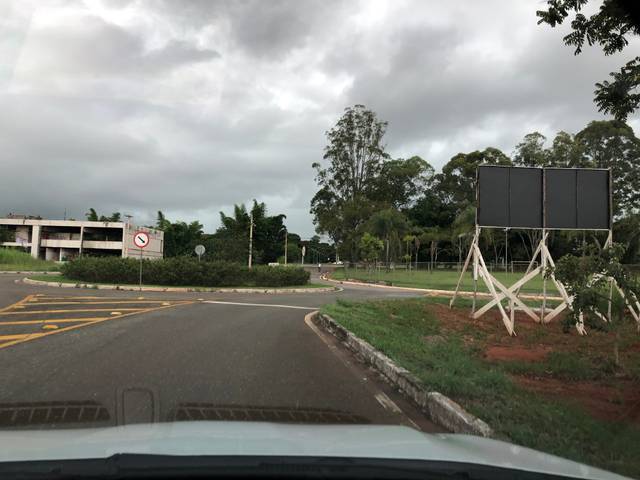
Region: Brazil
Coordinates: -15.775, -47.87